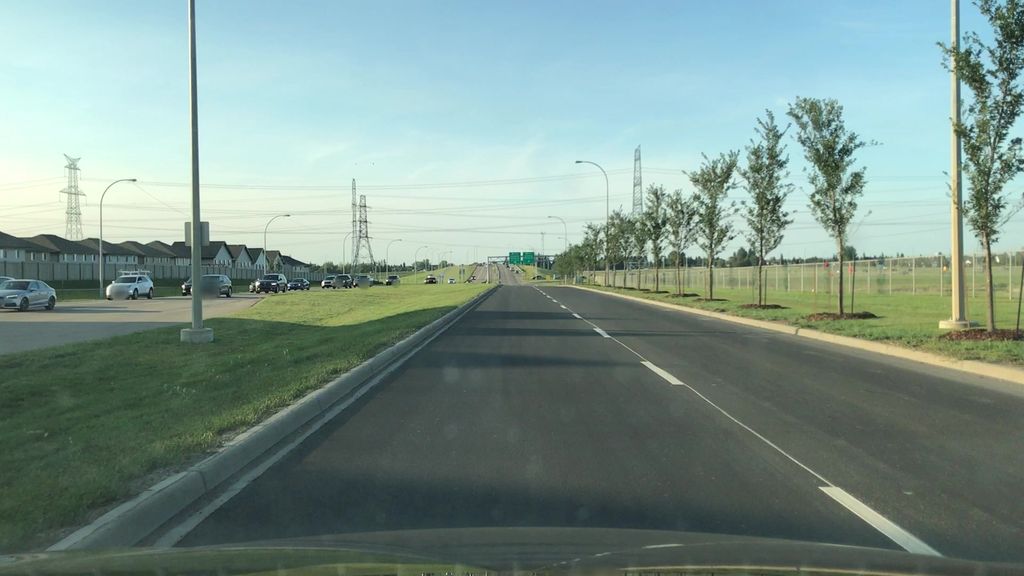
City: edmonton